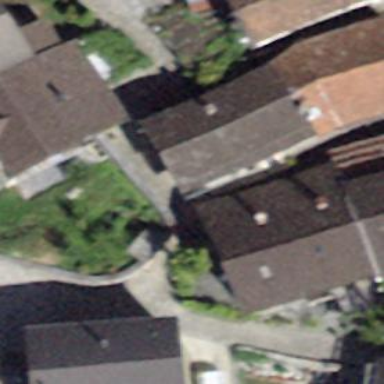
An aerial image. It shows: Detached building.